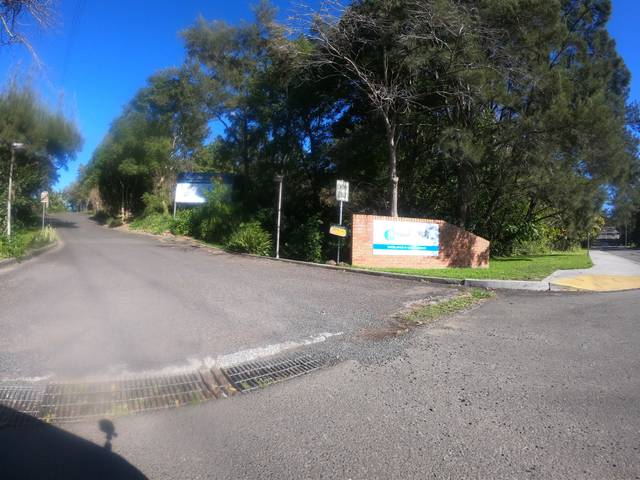
Region: Australia
Coordinates: -34.435, 150.849